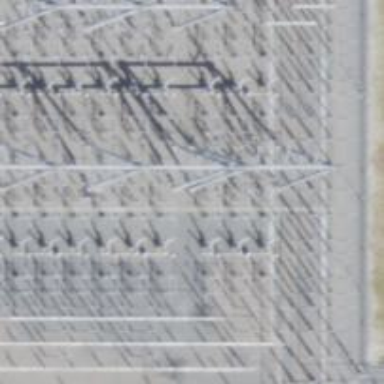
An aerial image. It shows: Switch for power supply.